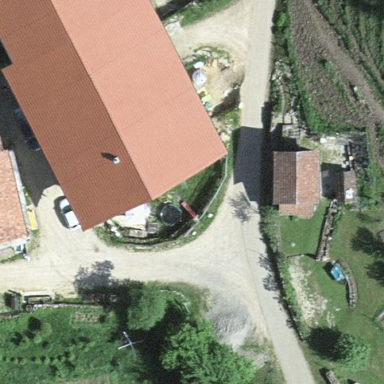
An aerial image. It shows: Farmyard area.